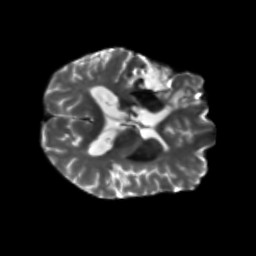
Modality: T2w
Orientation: axial
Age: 61
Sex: male
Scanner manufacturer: siemens
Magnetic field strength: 3 T
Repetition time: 5.25 s
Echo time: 0.08 s